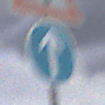
Verkehrszeichen: VorgeschriebeneFahrtrichtungGeradeaus
Zusatzzeichen oben: Lichtzeichenanlage
Umgebung: Outdoor, Suburban
Tageszeit: MorningAfternoon
Wetter: PartlyCloudy
Licht: Natural
Jahreszeit: NotSpecified
Kontrast: LowContrast